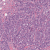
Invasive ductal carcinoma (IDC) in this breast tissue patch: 1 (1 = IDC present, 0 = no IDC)